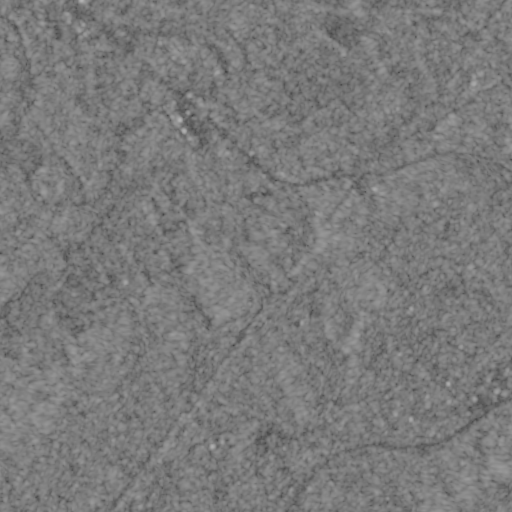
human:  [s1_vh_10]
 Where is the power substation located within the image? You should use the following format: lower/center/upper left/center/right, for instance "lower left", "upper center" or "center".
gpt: The power substation is located in the lower center of the image.
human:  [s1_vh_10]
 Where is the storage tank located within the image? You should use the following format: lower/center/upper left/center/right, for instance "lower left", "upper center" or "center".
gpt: The storage tank is located in the center right of the image.
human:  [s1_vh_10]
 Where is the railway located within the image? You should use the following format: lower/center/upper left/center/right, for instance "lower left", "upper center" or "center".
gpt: The railway is located in the upper of the image.
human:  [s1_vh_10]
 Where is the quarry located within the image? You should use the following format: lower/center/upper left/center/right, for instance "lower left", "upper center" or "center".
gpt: There is no quarry in the image.

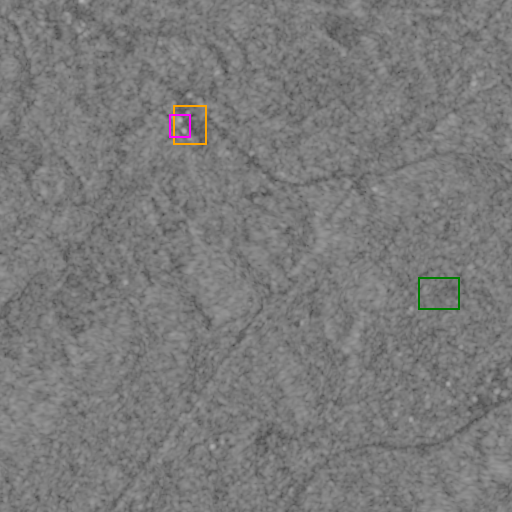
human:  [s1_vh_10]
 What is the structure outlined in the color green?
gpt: The structure outlined in green is a park.
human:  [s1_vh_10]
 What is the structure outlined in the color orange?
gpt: The structure outlined in orange is a parking lot.
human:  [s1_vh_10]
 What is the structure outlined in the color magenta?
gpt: The structure outlined in magenta is a building.
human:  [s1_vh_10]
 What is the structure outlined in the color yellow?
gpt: There is no yellow outline.